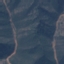
Land use / land cover class: HerbaceousVegetation